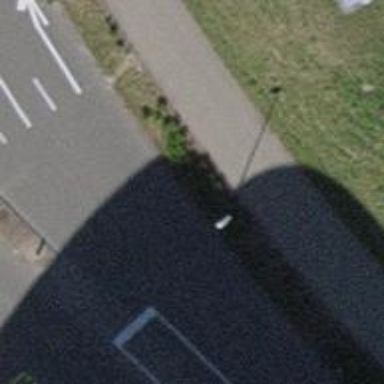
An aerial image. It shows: Asphalt footway with asphalt structure.